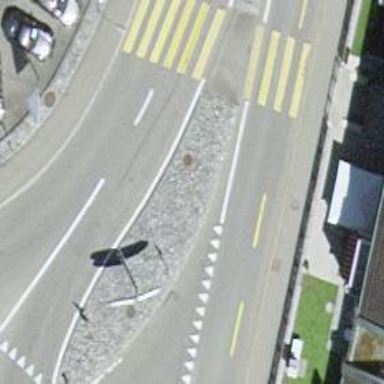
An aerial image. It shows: Primary highway with separate asphalt sidewalk and cycleway.